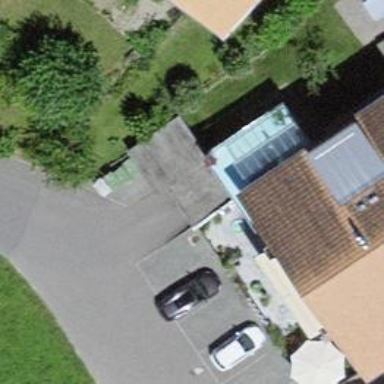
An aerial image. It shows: Group of garages.